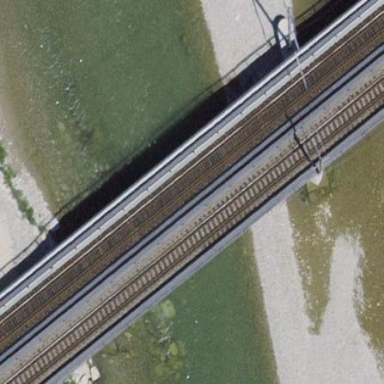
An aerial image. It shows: Man-made bridge.